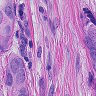
Metastatic tissue present: yes